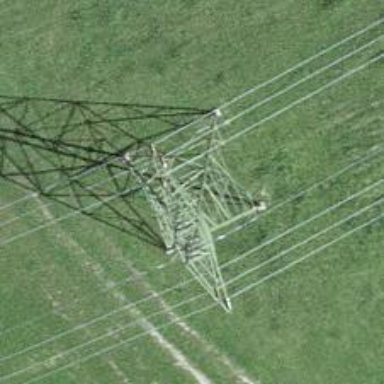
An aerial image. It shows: Power tower.